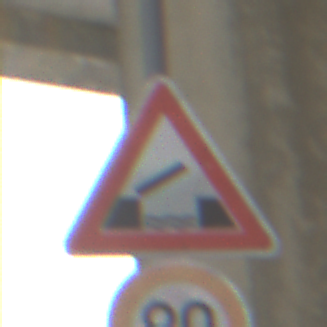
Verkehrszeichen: BeweglicheBruecke
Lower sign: Geschwindigkeit80
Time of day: MorningAfternoon
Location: Roofed (Suburban)
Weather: PartlyCloudy
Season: Winter
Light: Natural